Question: Here is page code and you will find image of the code below it:
'''
<body style="color: #25670c; margin: 0 0 0 0; padding: 0 0 0 0; font-family : Times New Roman; font-size : 16px; text-align: center;">
<div style="width:985px; margin:0 auto; background-color:#d6d6a4;">
<div style="height: 96px; width: 985px;"><a href="http://stores.ebay.co.uk/Digi-Spot">
<img border="0" src="http://www.gvcdigital.co.uk/images/graphic/header.png" width="985" height="96" alt="header" title="DigiSpot eBay store" /></a></div>
<div style="height: 41px; width: 985px;">
<img border="0" src="http://www.gvcdigital.co.uk/images/graphic/meniu.png" alt="DigiSpot meniu" width="985" height="41" usemap="#mapas" />
<map name="mapas">
<area shape="rect" coords="56,0,0,41" href="http://stores.ebay.co.uk/Digi-Spot" alt="DigiSpot eBay store home" title="DigiSpot eBay store home">
<area shape="rect" coords="539,0,400,41" href="http://stores.ebay.co.uk/Digi-Spot/About-us.html" alt="About Digispot" title="About DigiSpot">
<area shape="rect" coords="699,0,539,41" href="http://stores.ebay.co.uk/Digi-Spot/Delivery.html" alt="Delivery information" title="Delivery information">
<area shape="rect" coords="845,0,699,41" href="http://stores.ebay.co.uk/Digi-Spot/Returns.html" alt="Returns information" title="Returns information">
<area shape="rect" coords="985,0,845,41" href="http://stores.ebay.co.uk/Digi-Spot/Contacts.html" alt="Contacts information" title="Contacts information">
</map> </div>
<div style="overflow:hidden;">
<div style="float:left; width: 661px; text-align: center;">
<img border="0" src="http://www.gvcdigital.co.uk/images/graphic/description.png" width="232" height="81" title="Product description"><br /><p style="text-align: left; margin-left: 10;">[[Description]]</p></div>
<div style="float:left; width: 324px; text-align: center;">
<div style="color: #ffffff; background-color:#6b8861; font-size : 18px;" title="Product title">[[Title]]</div>
<div style="border:1px dotted #6b8861; text-align:center; width: 324px; background-color:#ffffff;" title="Product picture">[[Picture1]]</div>
<div style="width: 324px; color: #000000; font-size : 18px;" title="In stock: [[QtyToList]]">In stock: <b>[[QtyToList]]</b></div>
<div style="width: 324px; color: #801010; font-size : 35px;" title="Product Price">Price: [[BuyItNowPrice]]</div>
</div>
</div>
<div style="clear: both; text-align: center; width:200px; margin: 0 auto; background-color:#58794c; color: #ffffff; font-size : 28px; border-top:1px dotted #015811; border-left:1px dotted #015811; border-right:1px dotted #015811;">Postage</div>
<div style="width:985px; margin: 0 auto; background-color:#58794c; color: #efda5d; border-bottom:1px dotted #015811; border-left:1px dotted #015811; border-right:1px dotted #015811;"><p style="text-align: left; margin-left: 10;">Available shipping type/It's price/Additional cost for this product:<br />[[ShippingService1]]/[[ShippingServiceCost1]]/[[ShippingServiceAdditionalCost1]]<br />[[ShippingService2]]/[[ShippingServiceCost2]]/[[ShippingServiceAdditionalCost2]]<br />[[ShippingService3]]/[[ShippingServiceCost3]]/[[ShippingServiceAdditionalCost3]]<br />[[ShippingService4]]/[[ShippingServiceCost4]]/[[ShippingServiceAdditionalCost4]]<br />More information about products delivery you will find by clicking <a href="http://stores.ebay.co.uk/Digi-Spot/Delivery.html">here</a>.</p></div>
<br />
<div style="text-align: center; width:200px; background-color:#558b40; color: #ffffff; font-size : 28px; border-top:1px dotted #015811; border-left:1px dotted #015811; border-right:1px dotted #015811;">Return</div>
<div style="width:985px; margin: 0 auto; background-color:#558b40; color: #efda5d; border-bottom:1px dotted #015811; border-left:1px dotted #015811; border-right:1px dotted #015811;"><p style="text-align: left; margin-left: 10;">Product must be returned within [[ReturnWithin]] to this adress <b>[[ReturnAddress]]</b>. For return shipping pays <b>[[ReturnShipPaid]]</b>.<br /> More information about returning products you will find by clicking <a href="http://stores.ebay.co.uk/Digi-Spot/Returns.html">here</a>.</p></div>
<br />
<div style="text-align: center; width:200px; margin: 0 0 0 0; background-color:#66ac4a; color: #ffffff; font-size : 28px; border-top:1px dotted #015811; border-left:1px dotted #015811; border-right:1px dotted #015811;">Payment</div>
<div style="width:985px; margin: 0 auto; background-color:#66ac4a; color: #efda5d; border-bottom:1px dotted #015811; border-left:1px dotted #015811; border-right:1px dotted #015811;"><p style="text-align: left; margin-left: 10;">Product price is <b>[[FixedPrice]]</b><br />Additional payment instructions for this product: [[PaymentInstructions]]</p></div>
<div style="text-align: center; width:985px; margin: 0 auto;">
<img border="0" src="http://www.gvcdigital.co.uk/images/graphic/buttom.png" width="524" height="42" title="DigiSpot - Supplier of Electrical and Related Products at Low Price"></div>
</div>
</body>
'''
Here is what it looks like (marked probematic zones in red):

Whats is the problem here? I know it's something "small" but, I cant find the problem :s
This problem only appears in Chrome browser.
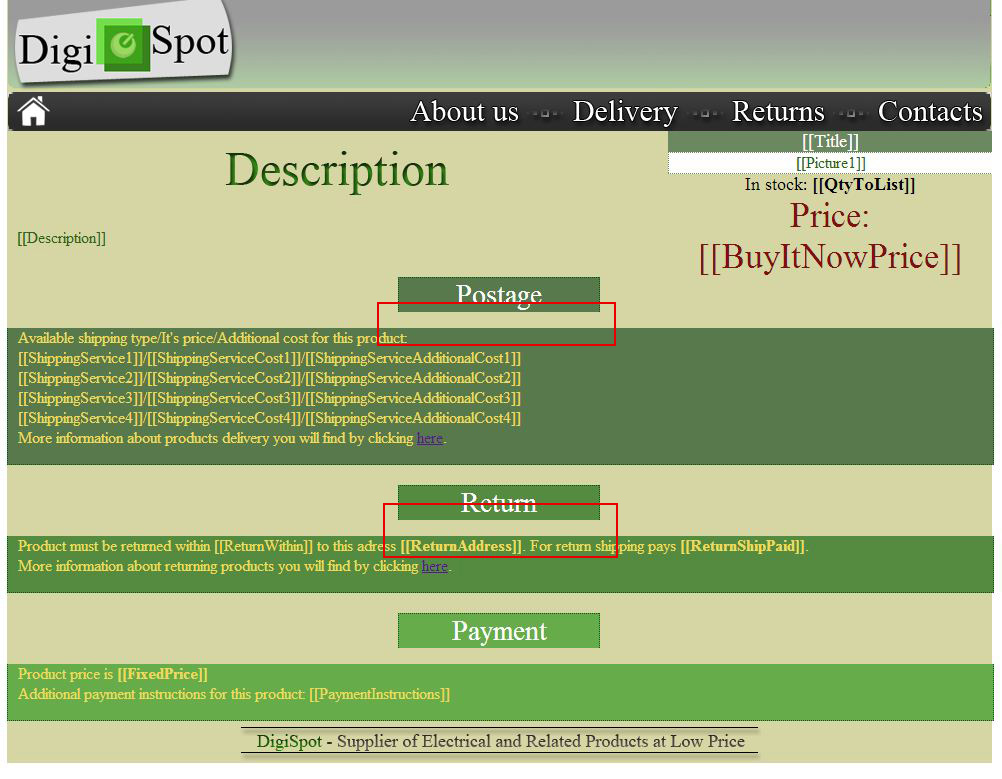
Answer: Try adding '"margin-top:0"' to the '<p>' tags, as the browser will add a default top margin otherwise and since they are inline elements inside a block level div they are forcing the margin outside of the containing div's.